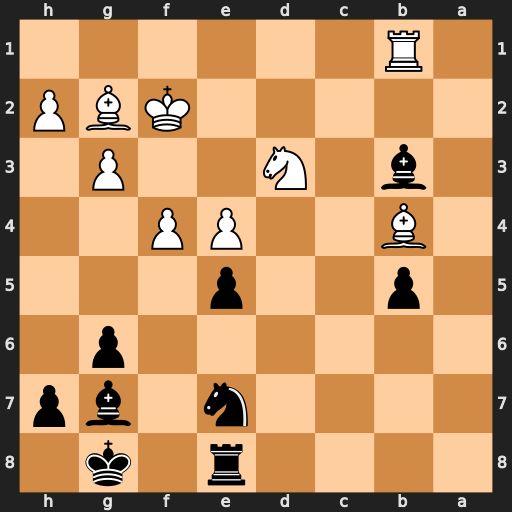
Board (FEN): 4r1k1/4n1bp/6p1/1p2p3/1B2PP2/1b1N2P1/5KBP/1R6
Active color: b
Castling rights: -
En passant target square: -
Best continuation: Bc2 Rc1 Bxd3